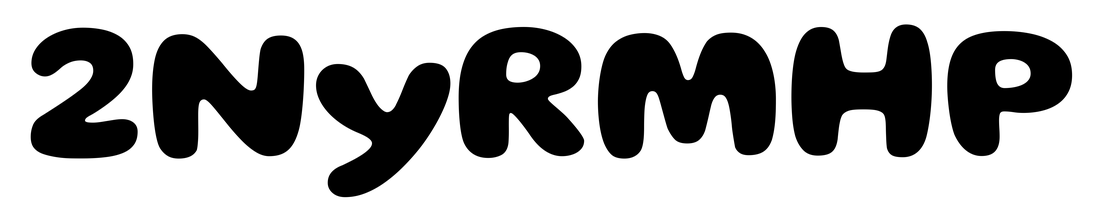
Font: Gluten_Bold